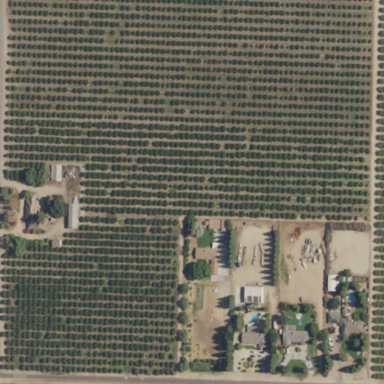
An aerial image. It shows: Orange orchard with rows of vibrant orange trees.